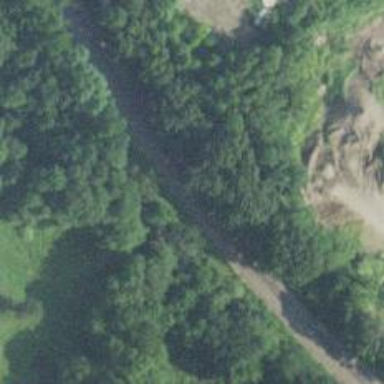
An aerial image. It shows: Railway track.